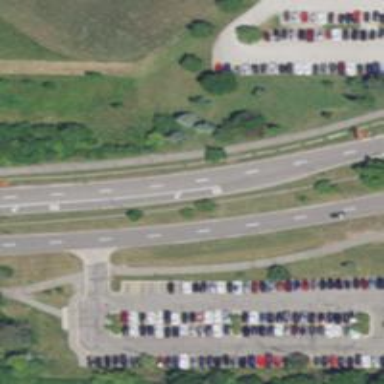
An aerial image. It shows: Secondary road with separate asphalt sidewalks.